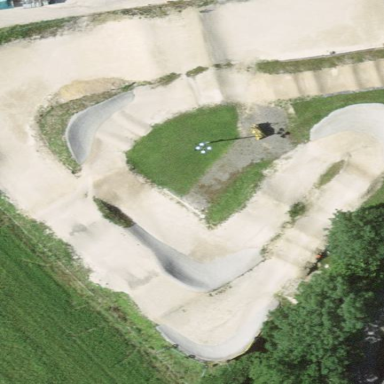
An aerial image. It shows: Cycling track for leisure land activities.